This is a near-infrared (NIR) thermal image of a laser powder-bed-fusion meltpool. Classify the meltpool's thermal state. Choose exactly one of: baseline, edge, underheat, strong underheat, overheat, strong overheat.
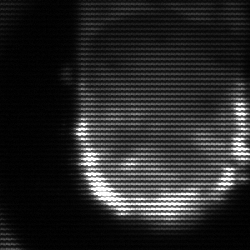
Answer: baseline